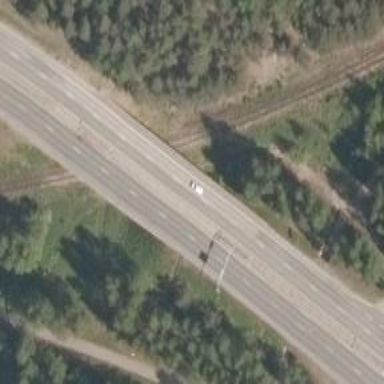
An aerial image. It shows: Primary highway bridge with asphalt surface.